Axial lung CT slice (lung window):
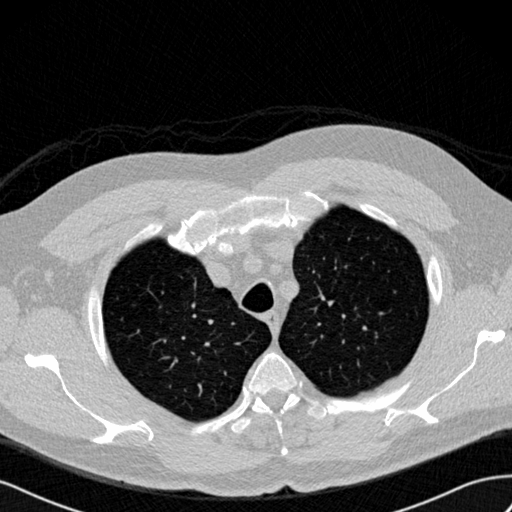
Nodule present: no